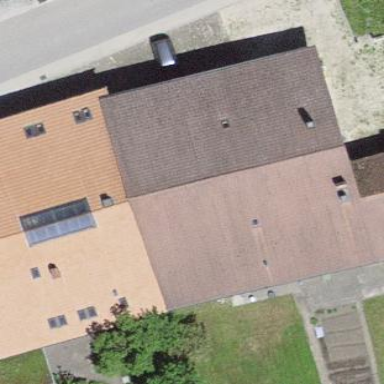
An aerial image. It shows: Farm building.